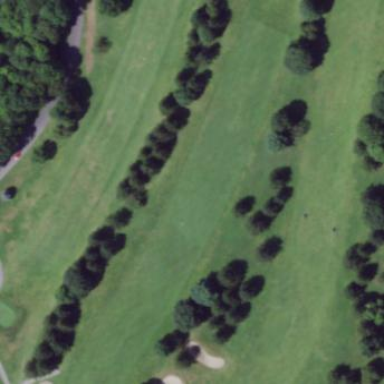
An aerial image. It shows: Grassy area designated as golf fairway.